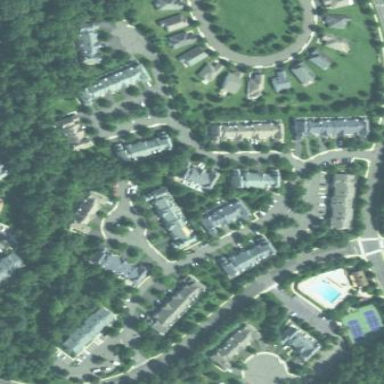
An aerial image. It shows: Residential area.